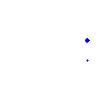
Particle: proton